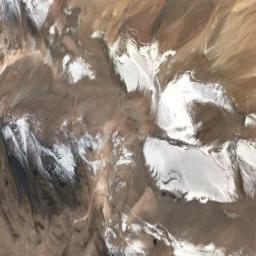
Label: snowberg